Question: I am trying to highlight unique values withing each subgroup of Excel when I have done a count subtotal on a spreadsheet. For example:

In this instance I have selected two of the subgroups, column A in the first subgroup all have '20' so would not have any highlighted, however in the second subgroup '30' is a unique value in that group and therefore needs to be highlighted.
Is there a way of doing this with a macro, or possibly a conditional formatting formula?
Example Excel file: <URL>
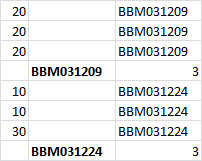
Answer: Please select ColumnA and try a Conditional Formatting formula rule of:
'''
=COUNTIFS(C:C,C1,A:A,A1)=1
'''